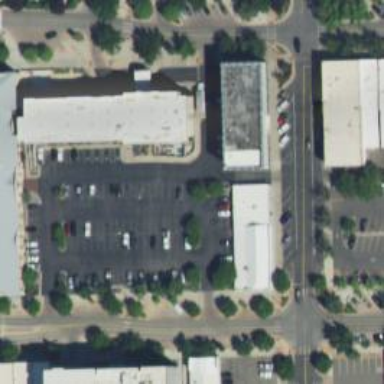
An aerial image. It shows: Parking space is available.